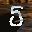
Label: 5